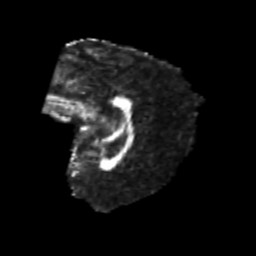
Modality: FA
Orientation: sagittal
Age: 24
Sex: female
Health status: healthy
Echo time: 0.074 s